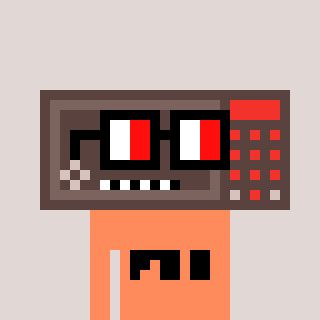
a pixel art character with square glasses with black frames and red eyes, a wallsafe-shaped head and a peachy-colored body on a warm background